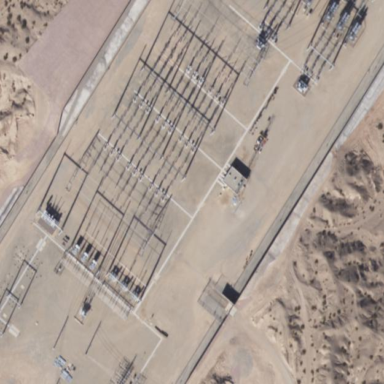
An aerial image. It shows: Outdoor power substation surrounded by fence. This substation operates at the transmission level.